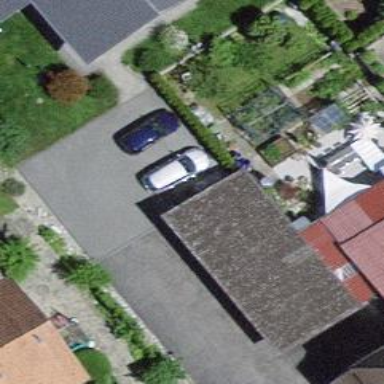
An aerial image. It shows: View of roof of building.